【题型】选择题　【知识点】平面几何　【难度】medium
如图所示，在矩形$ABCD$中，$\frac{AB}{BC} = \frac{3}{4}$，点$E$为$BC$边上一点，连接$AE$，过点$B$作$AE$的垂线$BF$，$BF$交$CD$于点$F$，平移线段$AE$得线段$MN$，且$MN$恰过$BF$的中点$O$，连接$NF$，已知$MN = 3\sqrt{5}$，且$\cos\angle FNC = \frac{3}{5}$，则$BC$的长为（ ）

A. $3\sqrt{5}$ \quad B. $8$ \quad C. $4\sqrt{3}$ \quad D. $6$
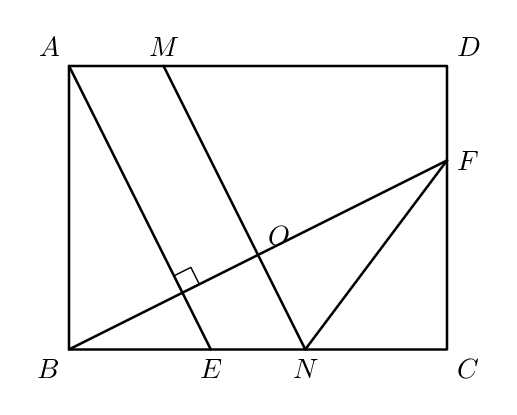
【解答】
\vspace{1em}
\textbf{【答案】} $\boldsymbol{B}$

\vspace{1em}
\textbf{【解析】}
$\because AE \perp BF$，
$\therefore \angle BAE + \angle ABF = 90^\circ$。

$\because$ 矩形$ABCD$，
$\therefore \angle ABC = \angle C = 90^\circ$，
$\therefore \angle CBF + \angle ABF = 90^\circ$，
$\therefore \angle CBF = \angle BAE$，
$\therefore \triangle ABE \backsim \triangle BCF$，

\[
\therefore \frac{AB}{BC} = \frac{AE}{BF} = \frac{3}{4}.
\]

由平移性质可得$AE = MN = 3\sqrt{5}$，$AE \parallel MN$，
\[
\therefore BF = \frac{4}{3}AE = 4\sqrt{5},\quad MN \perp BF.
\]

又$\because$ 点$O$为$BF$的中点，
$\therefore MN$为线段$BF$的垂直平分线，
$\therefore BN = NF$。

在$\text{Rt}\triangle NCF$中，$\cos\angle FNC = \frac{NC}{NF} = \frac{3}{5}$。

设$NC = 3x$，$NF = 5x$，
\[
\therefore CF = \sqrt{NF^2 - NC^2} = 4x.
\]

在$\text{Rt}\triangle BCF$中，$BC^2 + CF^2 = BF^2$，
\[
\therefore (4x)^2 + (3x + 5x)^2 = (4\sqrt{5})^2,
\]

解得 $x = 1$（负值舍去）。

$\therefore BC = 8x = 8$。

故选：B。